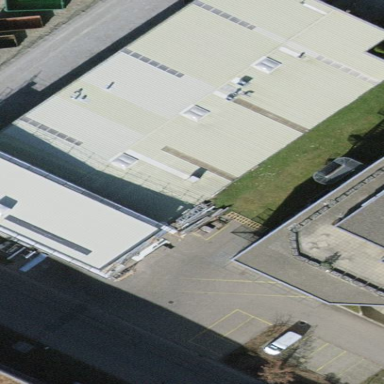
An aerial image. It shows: Commercial building.